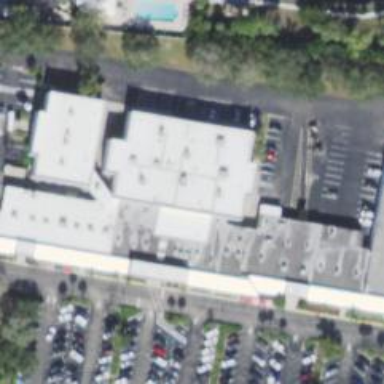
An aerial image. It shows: Cinema building.